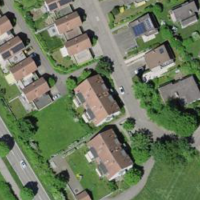
EUNIS habitat code: 55
Species observed at this site:
Geum rivale